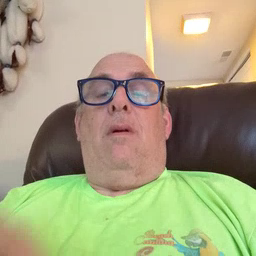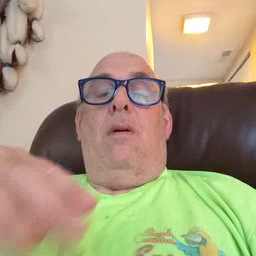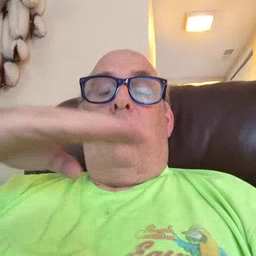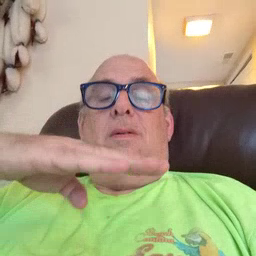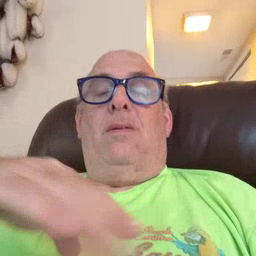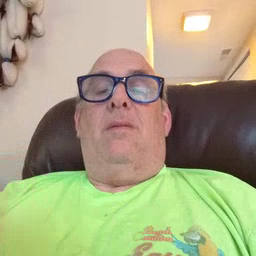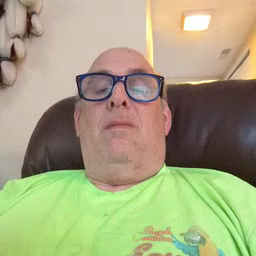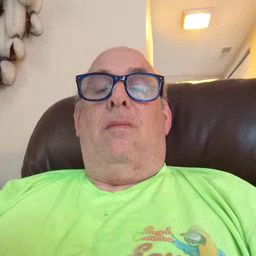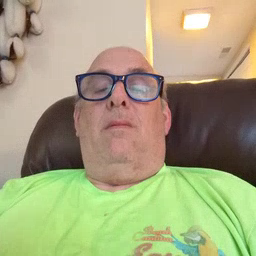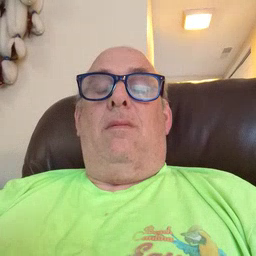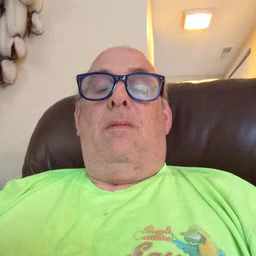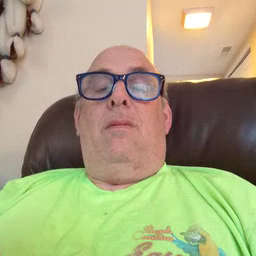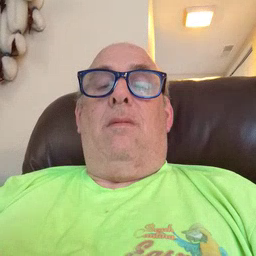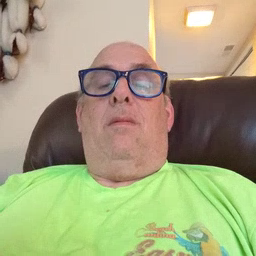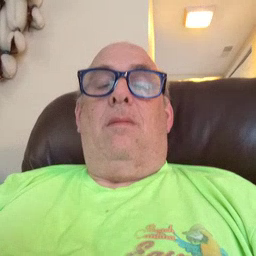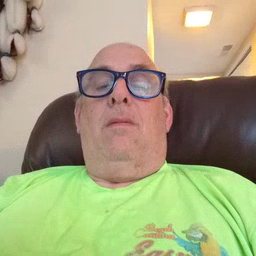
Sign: table